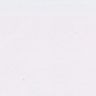
Metastatic tissue present: no